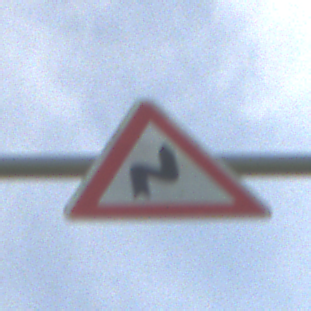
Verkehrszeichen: DoppelkurveRechts
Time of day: MorningAfternoon
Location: Outdoor (Nature)
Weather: PartlyCloudy
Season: NotSpecified
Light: Natural